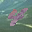
Label: 4